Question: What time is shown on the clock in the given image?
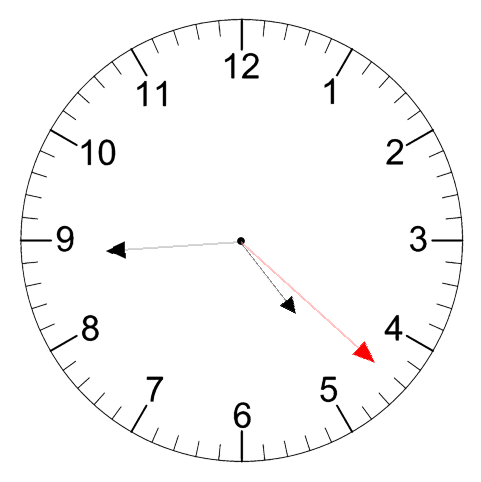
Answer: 04:44:22